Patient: sex M, age 48
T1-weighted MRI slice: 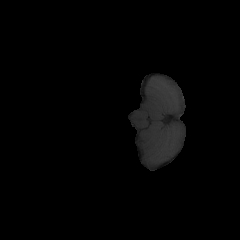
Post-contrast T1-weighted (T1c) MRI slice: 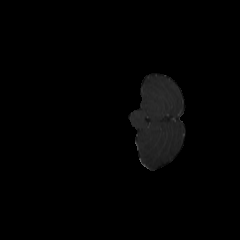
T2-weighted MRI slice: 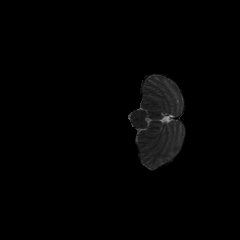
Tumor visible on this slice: no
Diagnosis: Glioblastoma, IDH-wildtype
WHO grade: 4